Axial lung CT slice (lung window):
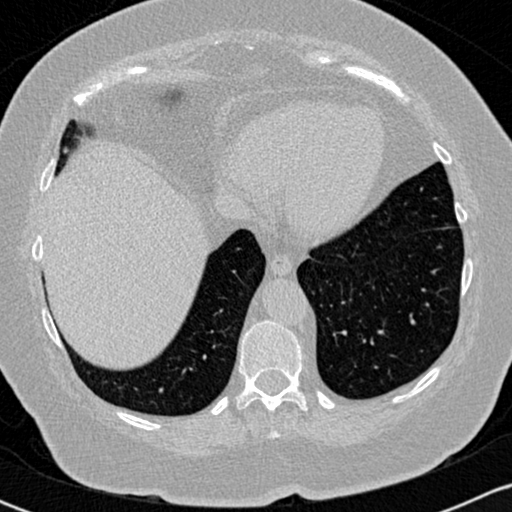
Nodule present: no